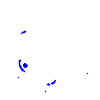
Particle: pion